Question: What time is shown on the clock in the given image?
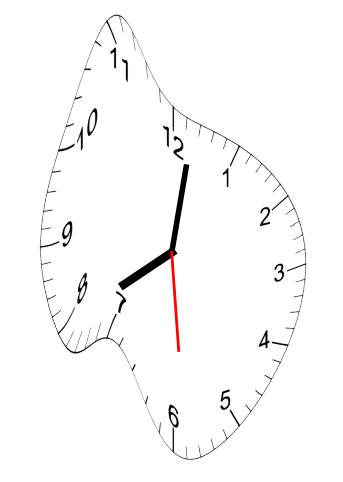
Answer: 08:01:29